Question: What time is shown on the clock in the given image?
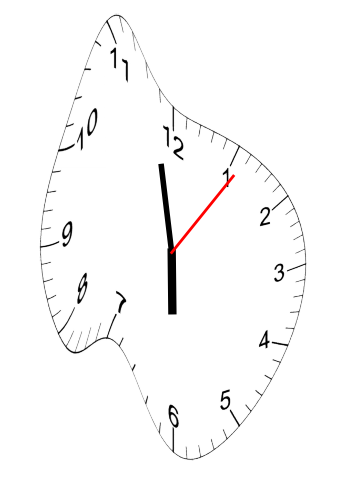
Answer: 05:58:06